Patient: sex M, age 46
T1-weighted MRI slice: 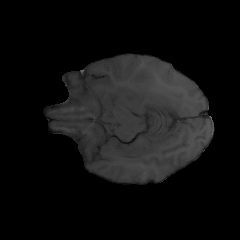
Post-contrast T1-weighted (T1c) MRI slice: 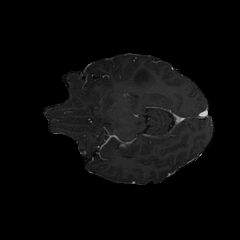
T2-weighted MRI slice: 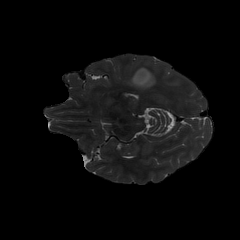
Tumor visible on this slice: yes
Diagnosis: Astrocytoma, IDH-mutant
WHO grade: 3